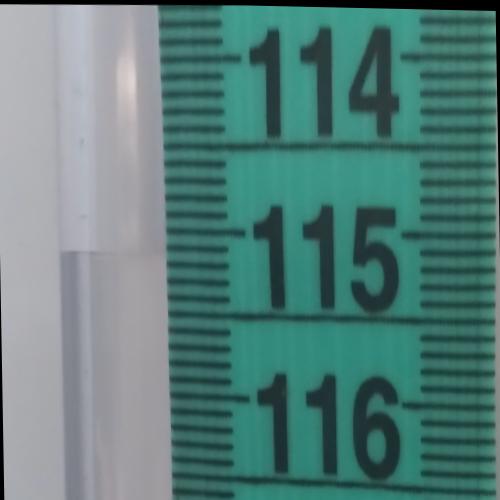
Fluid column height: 115.2 cm